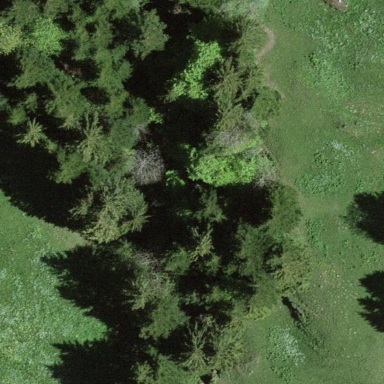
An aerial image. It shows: Forest area.